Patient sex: F
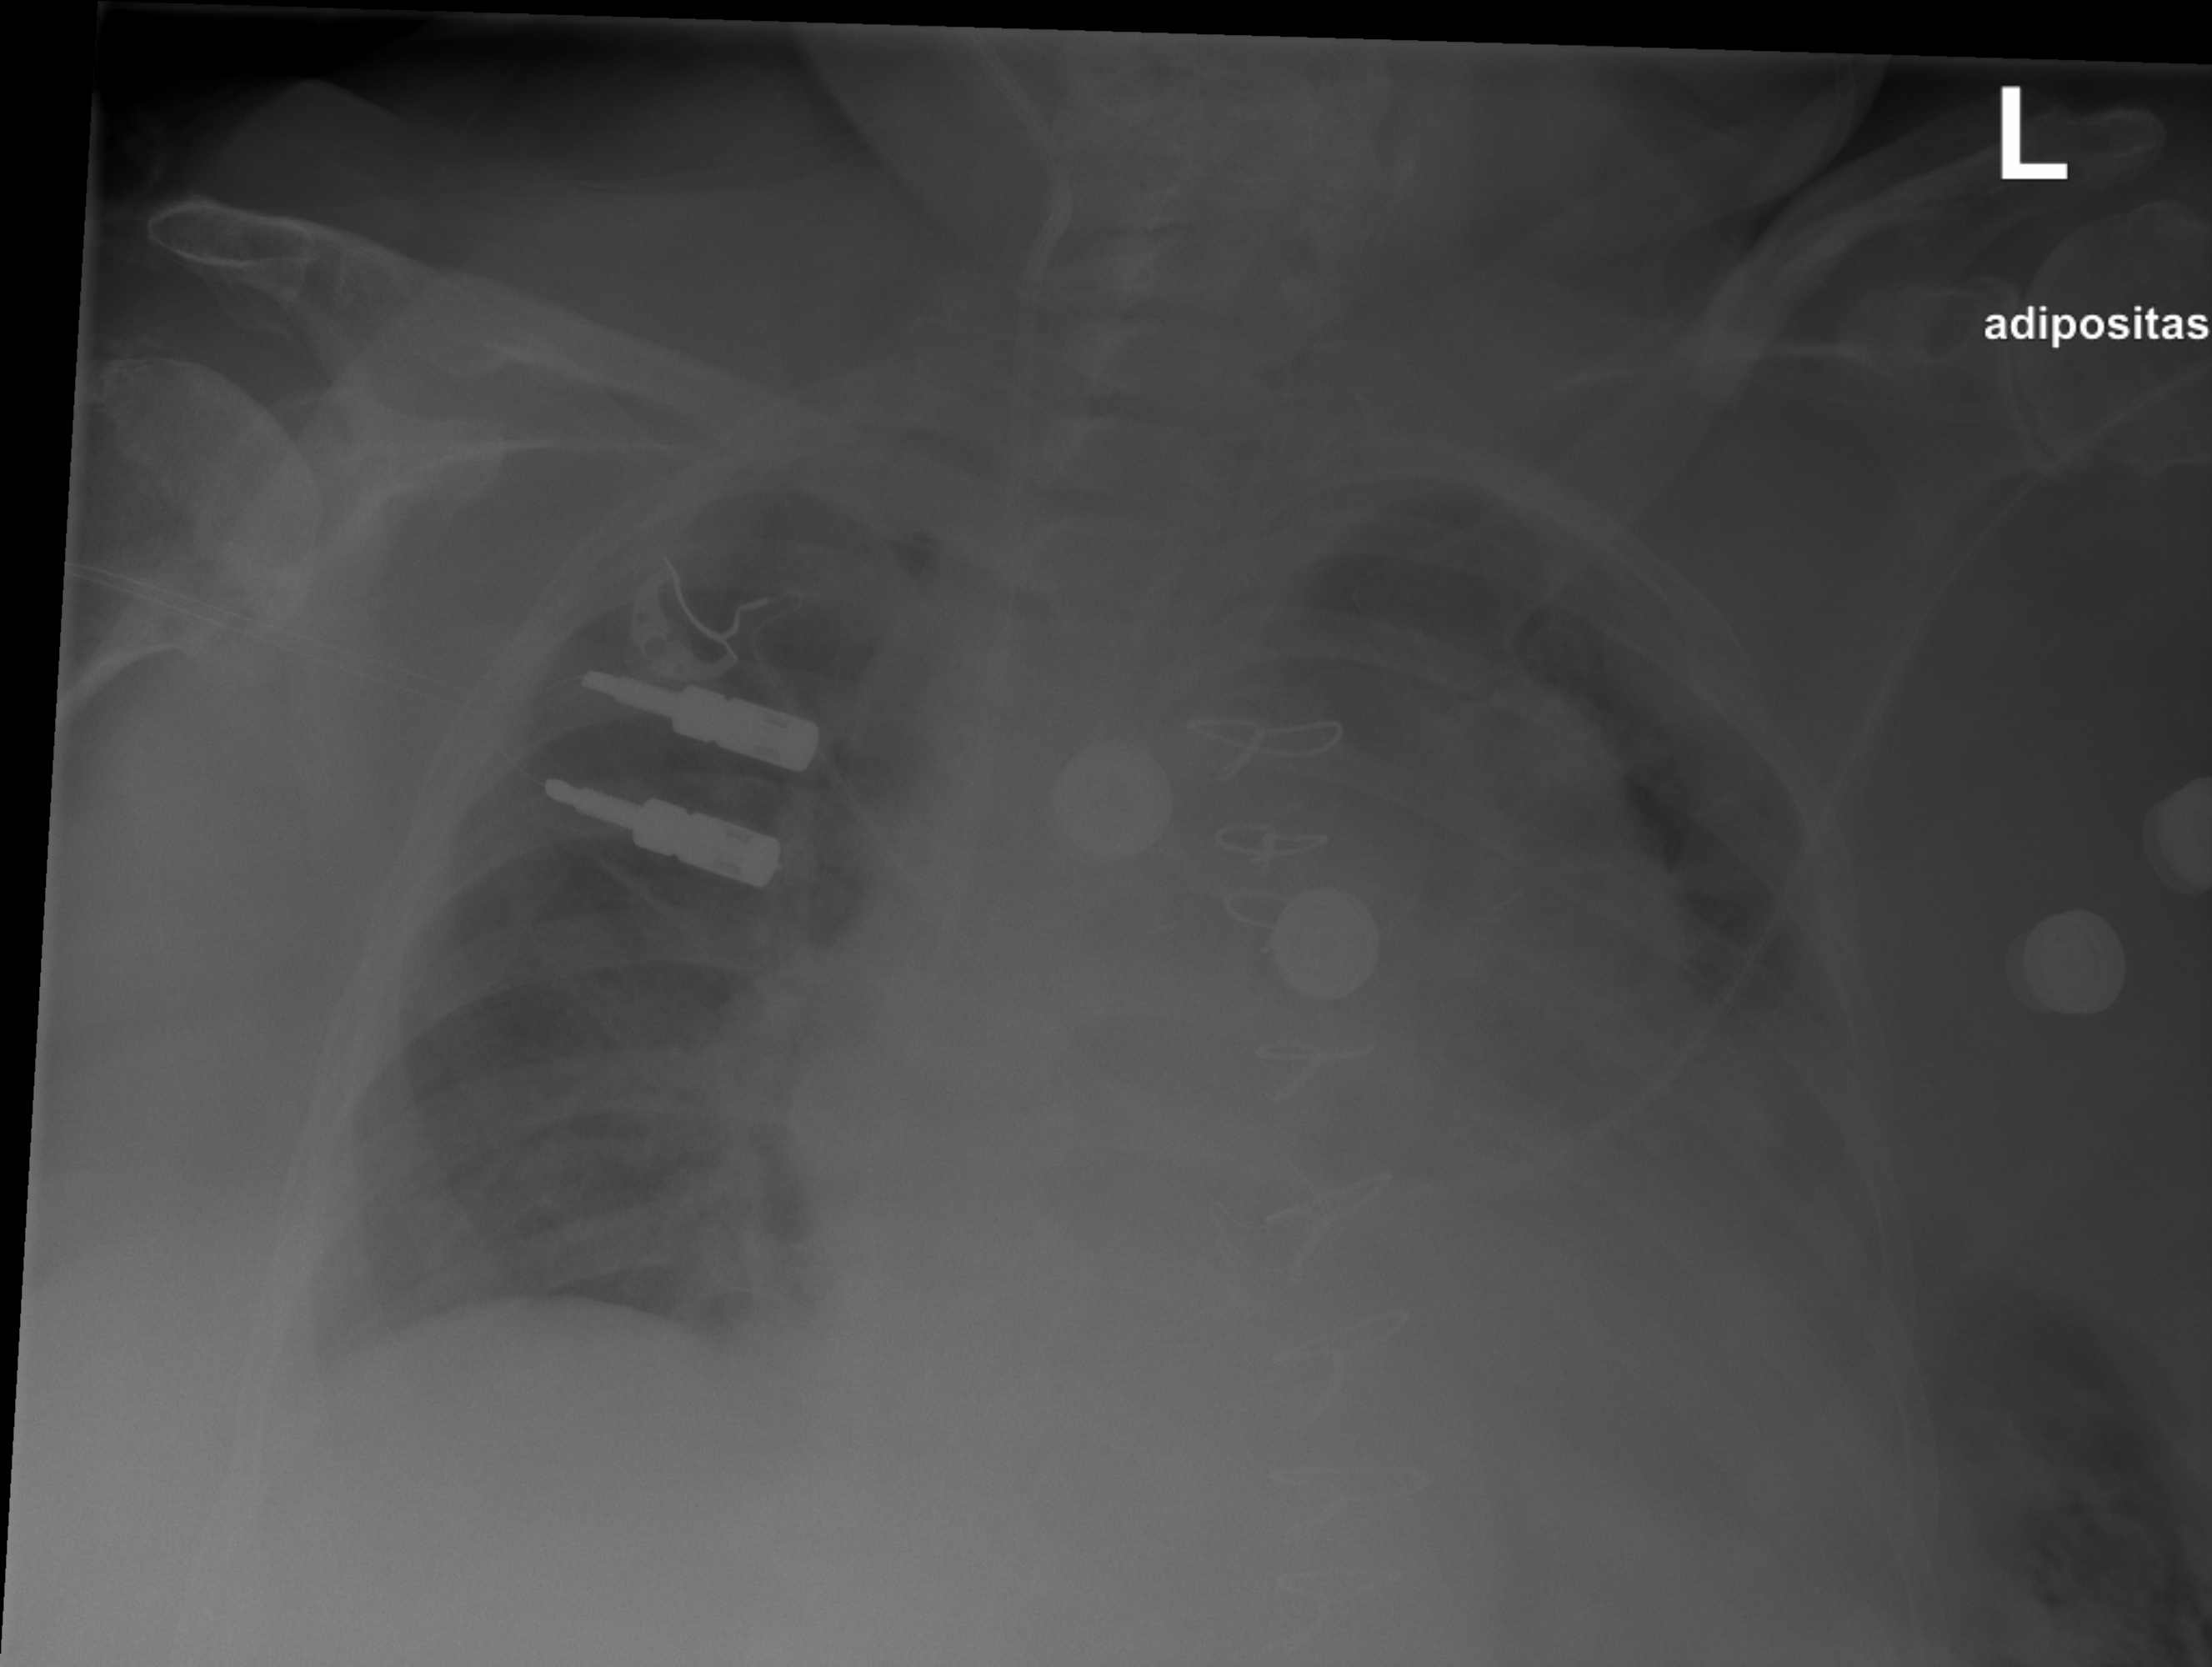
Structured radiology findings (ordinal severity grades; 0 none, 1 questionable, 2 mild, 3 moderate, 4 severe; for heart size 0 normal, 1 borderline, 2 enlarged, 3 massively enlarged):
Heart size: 2
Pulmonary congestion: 0
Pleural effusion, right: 0
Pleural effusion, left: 3
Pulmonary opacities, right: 0
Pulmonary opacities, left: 0
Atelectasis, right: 0
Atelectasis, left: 2